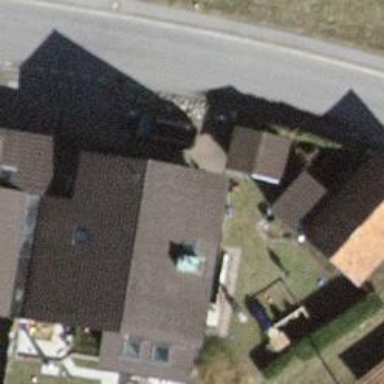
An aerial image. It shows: Simple house.